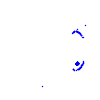
Particle: proton